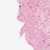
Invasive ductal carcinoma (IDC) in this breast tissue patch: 0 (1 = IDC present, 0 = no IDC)